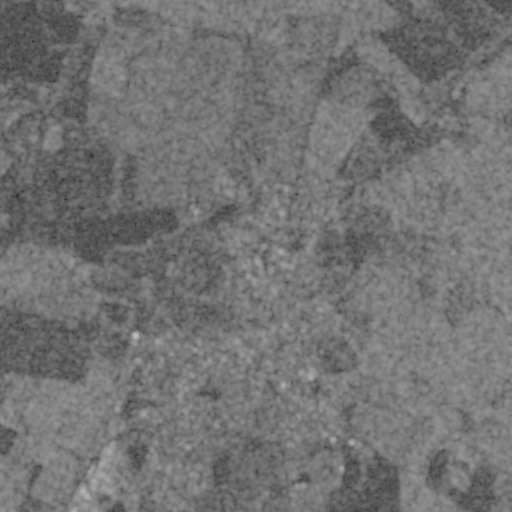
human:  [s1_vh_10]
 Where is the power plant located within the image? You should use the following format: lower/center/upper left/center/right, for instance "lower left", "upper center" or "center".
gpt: The power plant is located in the upper right of the image.
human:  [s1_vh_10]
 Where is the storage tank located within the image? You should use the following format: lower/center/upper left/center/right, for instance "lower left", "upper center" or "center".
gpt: The storage tank is located in the upper center of the image.
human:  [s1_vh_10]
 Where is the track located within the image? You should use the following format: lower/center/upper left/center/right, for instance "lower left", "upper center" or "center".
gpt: The track is located in the lower center of the image.
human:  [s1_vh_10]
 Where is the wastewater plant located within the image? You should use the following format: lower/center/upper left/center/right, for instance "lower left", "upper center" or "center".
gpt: The wastewater plant is located in the lower left of the image.
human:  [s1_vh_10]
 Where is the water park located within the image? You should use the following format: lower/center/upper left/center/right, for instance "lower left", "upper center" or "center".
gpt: The water park is located in the lower left of the image.
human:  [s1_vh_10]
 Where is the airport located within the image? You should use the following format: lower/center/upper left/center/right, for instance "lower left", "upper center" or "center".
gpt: There is no airport in the image.

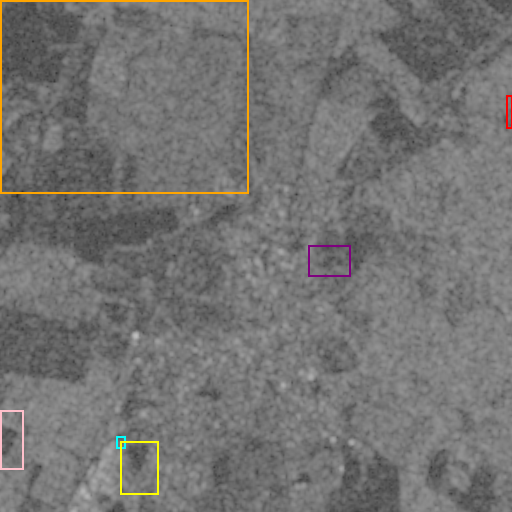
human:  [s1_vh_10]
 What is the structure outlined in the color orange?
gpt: The structure outlined in orange is a crop field.
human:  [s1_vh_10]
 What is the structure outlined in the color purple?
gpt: The structure outlined in purple is a park.
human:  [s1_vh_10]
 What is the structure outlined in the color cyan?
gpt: The structure outlined in cyan is a parking lot.
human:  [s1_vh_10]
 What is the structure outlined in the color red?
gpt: The structure outlined in red is a power plant.
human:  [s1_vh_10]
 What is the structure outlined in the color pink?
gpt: The structure outlined in pink is a wastewater plant.
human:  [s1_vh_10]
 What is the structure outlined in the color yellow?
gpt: The structure outlined in yellow is a water park.
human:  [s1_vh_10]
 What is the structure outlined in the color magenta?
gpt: There is no magenta outline.